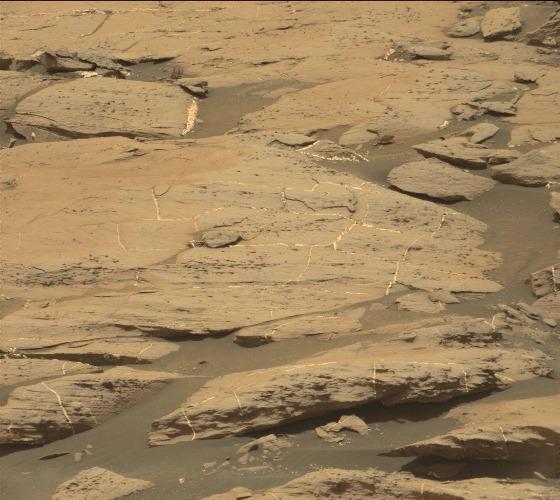
Terrain classes present: Bedrock, Gravel / Sand / Soil, Rock, Shadow